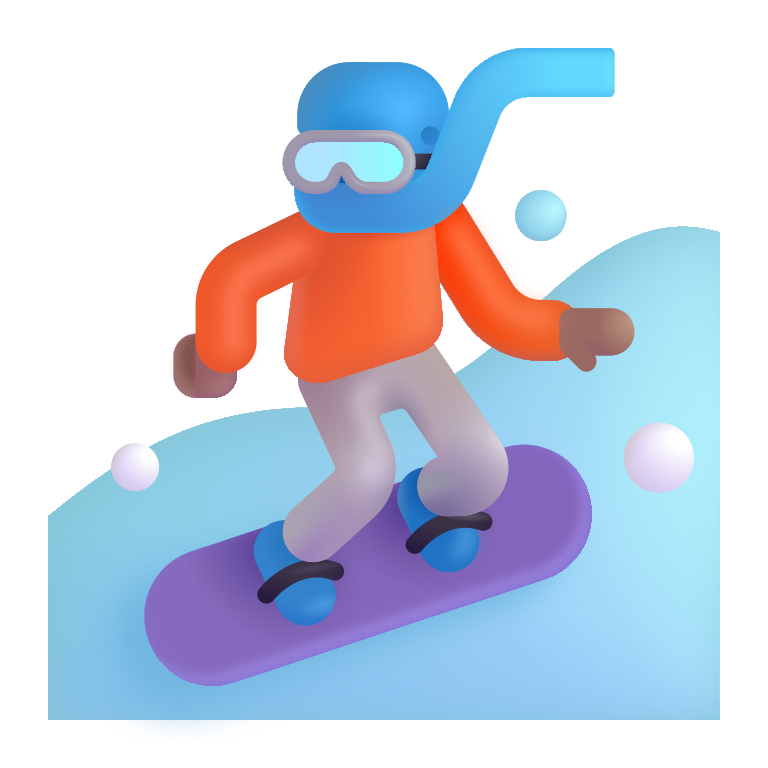
snowboarder color